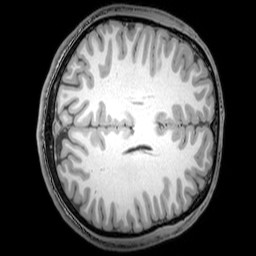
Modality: T1w
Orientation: axial
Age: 20
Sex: male
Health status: healthy
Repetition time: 0.081 s
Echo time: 0.037 s